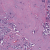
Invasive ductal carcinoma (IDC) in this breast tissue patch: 1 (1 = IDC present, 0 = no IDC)